Current action and preconditions to check: trajectory_clear

Your task: For each precondition in the list above, predict whether it will hold at this action.

Consider the current scene as observed from the mobile robot's camera, and analyze the predicted future states of all dynamic agents (e.g., people, animals, vehicles, or any moving entities) within the NEXT SECOND.

IMPORTANT: Only answer "very likely" if you are absolutely certain—based on strong, clear evidence—that a dynamic agent will violate the precondition in the predicted future state. Do NOT answer "very likely" for unlikely, ambiguous, or low-probability risks.

Ask yourself for each precondition: Is there a high probability, with clear and convincing evidence, that the predicted future states of any dynamic agent will interfere with the predicted future state of the currently executing action within the NEXT SECOND, causing that precondition to fail?

Assess the risk level based on these predictions. Use "likely" or "very likely" if motions create a clear risk of interference.

Use "neutral" or "improbable" if agents are nearby but their predicted paths are clearly diverging or non-conflicting.

Failure Risk Categories: "very improbable", "improbable", "neutral", "likely", "very likely"

Answer Format: Output ONLY the probability_of_failure value from these categories: "very improbable", "improbable", "neutral", "likely", "very likely"

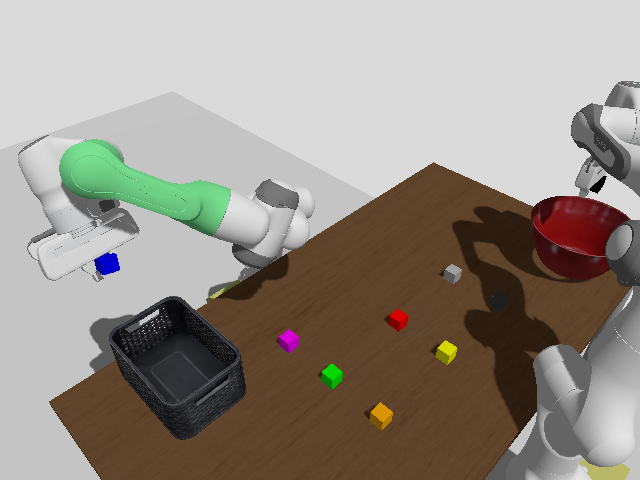

Answer: very improbable